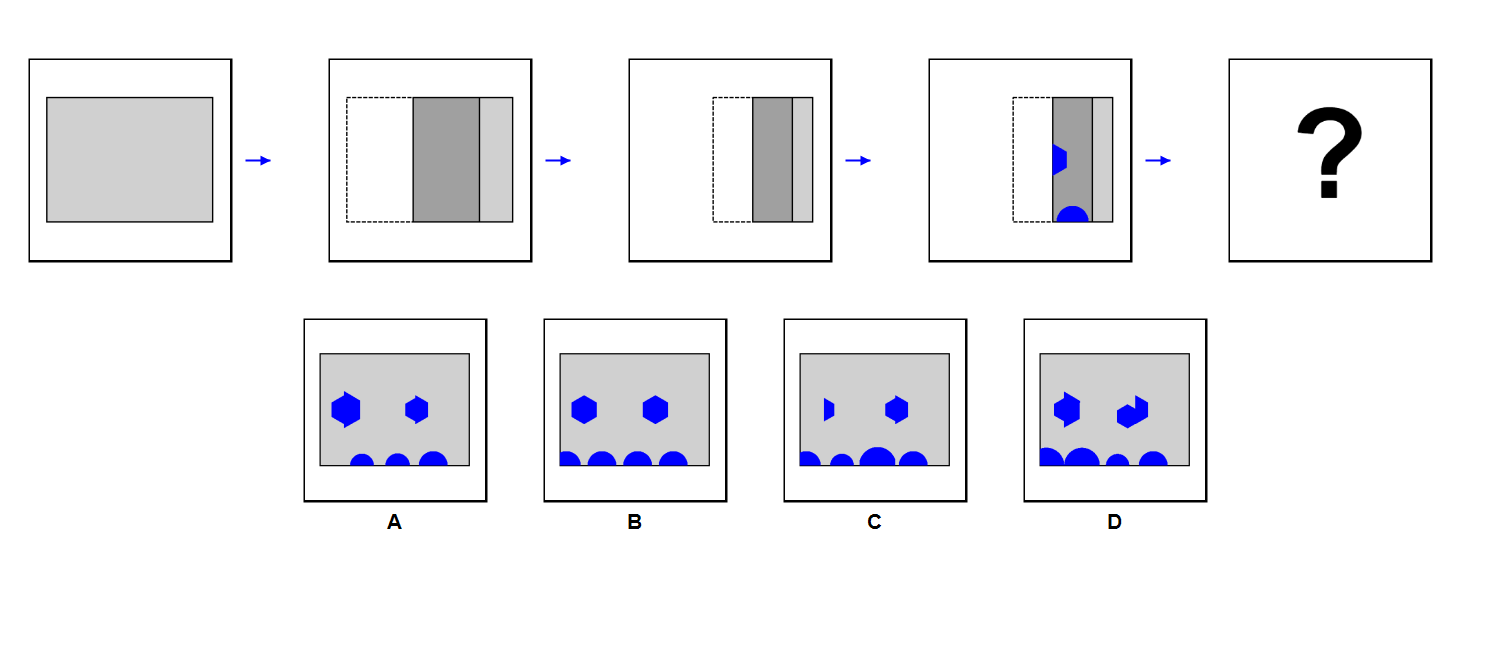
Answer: B